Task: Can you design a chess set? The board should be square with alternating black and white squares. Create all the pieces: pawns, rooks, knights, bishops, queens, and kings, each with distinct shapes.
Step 1031:
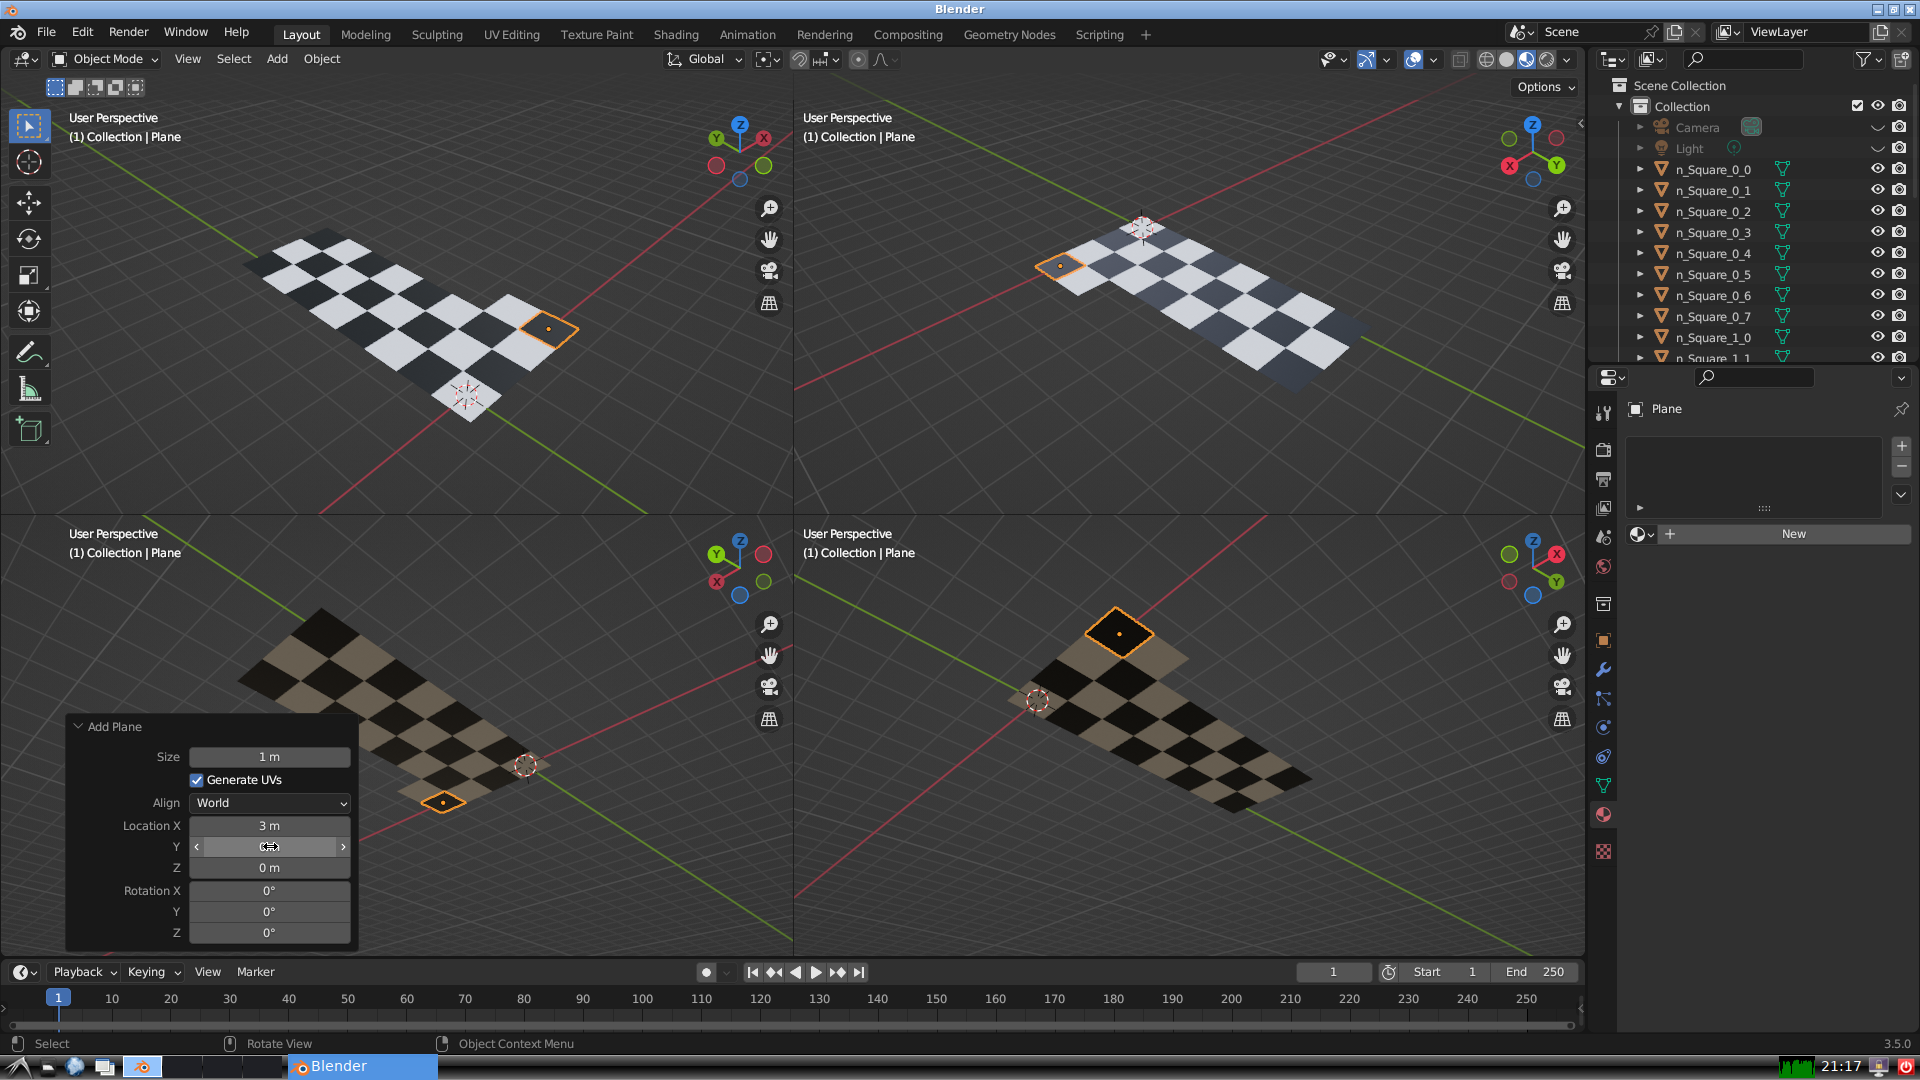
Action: click: no